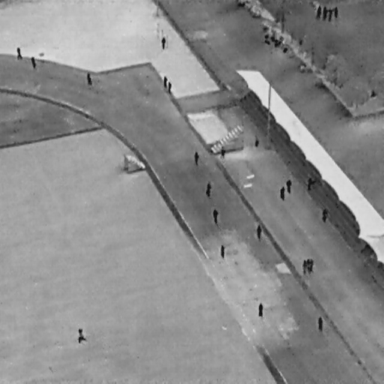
There are 26 People in the infrared image.